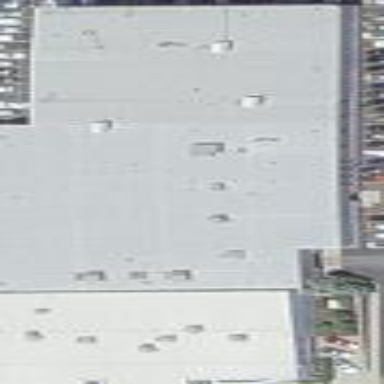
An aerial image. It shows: Building housing car shop.